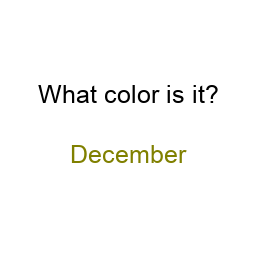
Color: olive
Background color: white
Question text color: black